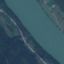
Land use / land cover class: River